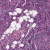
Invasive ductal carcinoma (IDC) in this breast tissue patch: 1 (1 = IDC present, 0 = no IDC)